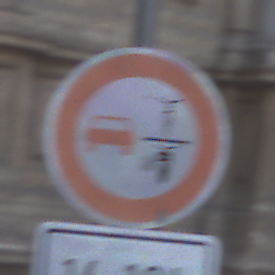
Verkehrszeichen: VerbotUeberholenEinspurigeFahrzeuge
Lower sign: ZeitangabenOhneBeschraenkungAufWochentage1
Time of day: SunriseSunset
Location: Outdoor (Urban)
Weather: PartlyCloudy
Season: NotSpecified
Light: Natural